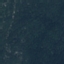
Land use / land cover class: Forest